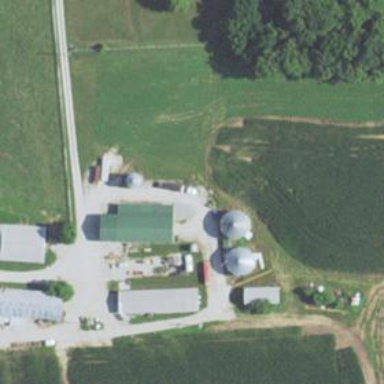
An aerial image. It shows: Silo.